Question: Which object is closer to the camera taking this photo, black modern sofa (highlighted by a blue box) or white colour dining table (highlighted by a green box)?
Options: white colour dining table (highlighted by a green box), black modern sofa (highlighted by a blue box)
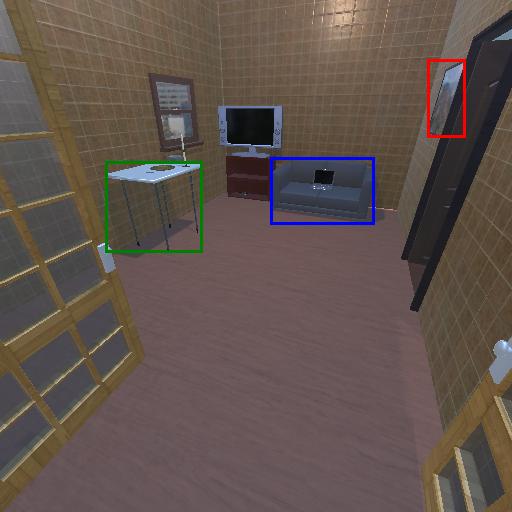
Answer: white colour dining table (highlighted by a green box)